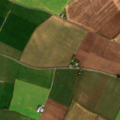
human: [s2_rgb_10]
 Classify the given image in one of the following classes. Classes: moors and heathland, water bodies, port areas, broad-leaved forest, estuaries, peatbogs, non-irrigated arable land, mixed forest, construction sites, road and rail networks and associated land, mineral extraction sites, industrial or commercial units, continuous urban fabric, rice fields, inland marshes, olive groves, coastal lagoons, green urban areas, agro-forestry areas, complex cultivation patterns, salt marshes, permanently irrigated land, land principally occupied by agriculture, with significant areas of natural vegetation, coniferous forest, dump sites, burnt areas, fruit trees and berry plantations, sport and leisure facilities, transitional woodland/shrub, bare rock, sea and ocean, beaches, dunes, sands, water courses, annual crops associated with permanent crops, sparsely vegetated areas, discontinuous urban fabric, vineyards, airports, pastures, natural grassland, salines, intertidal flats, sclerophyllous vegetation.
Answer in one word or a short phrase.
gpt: sport and leisure facilities, non-irrigated arable land, pastures